Question: I'm trying to get the value of a form field on submit using jQuery. However when I try to alert it, it's shows up as undefined, with text in.
'''
var title=jQuery('#fields[field_4f52672267672]').val();
alert(title);
'''
It's got a funny ID though because I'm using a form plugin to create my form. When I inspect the element it simply shows the value attribute with no value beside it, even when it contains text. Can anyone explain what is going on please?
I've attached a screenshot of the field inspected with chrome's inspector panel.

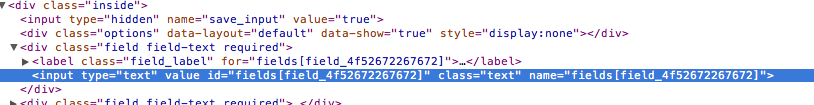
Answer: '''
var title=jQuery('#fields\[field_4f52672267672\]').val();
'''
Into selectors you have to escape with 2 backslashes.